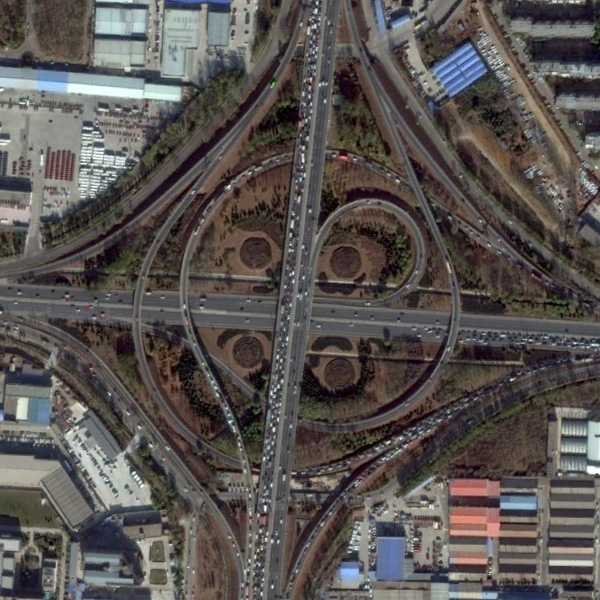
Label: Viaduct